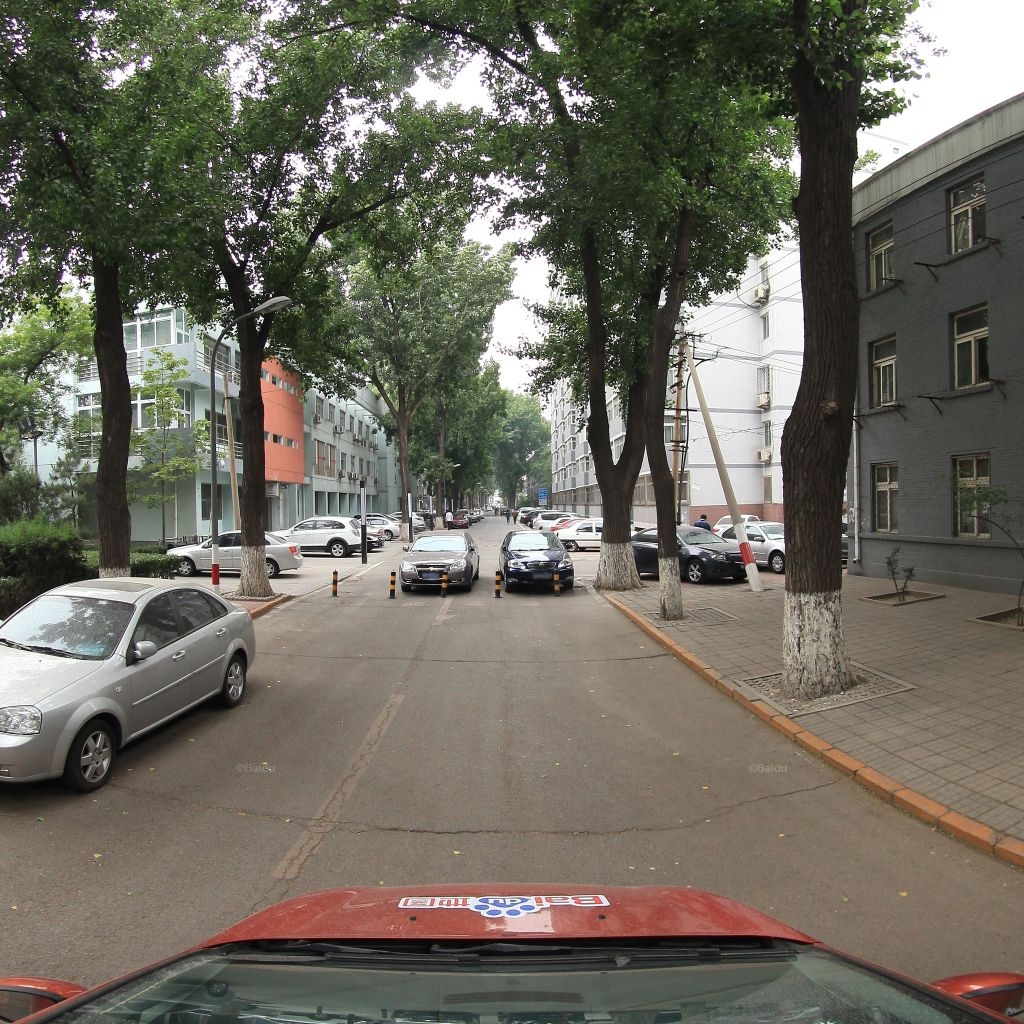
Region: Haidian
Road damage annotations: transverse crack, transverse crack, transverse crack, longitudinal crack